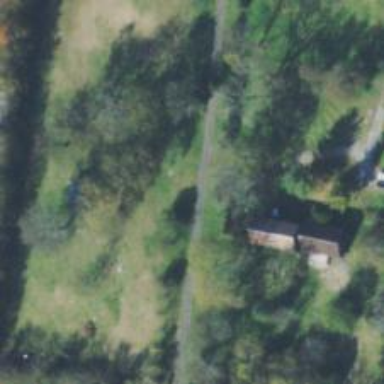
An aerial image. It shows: Driveway.